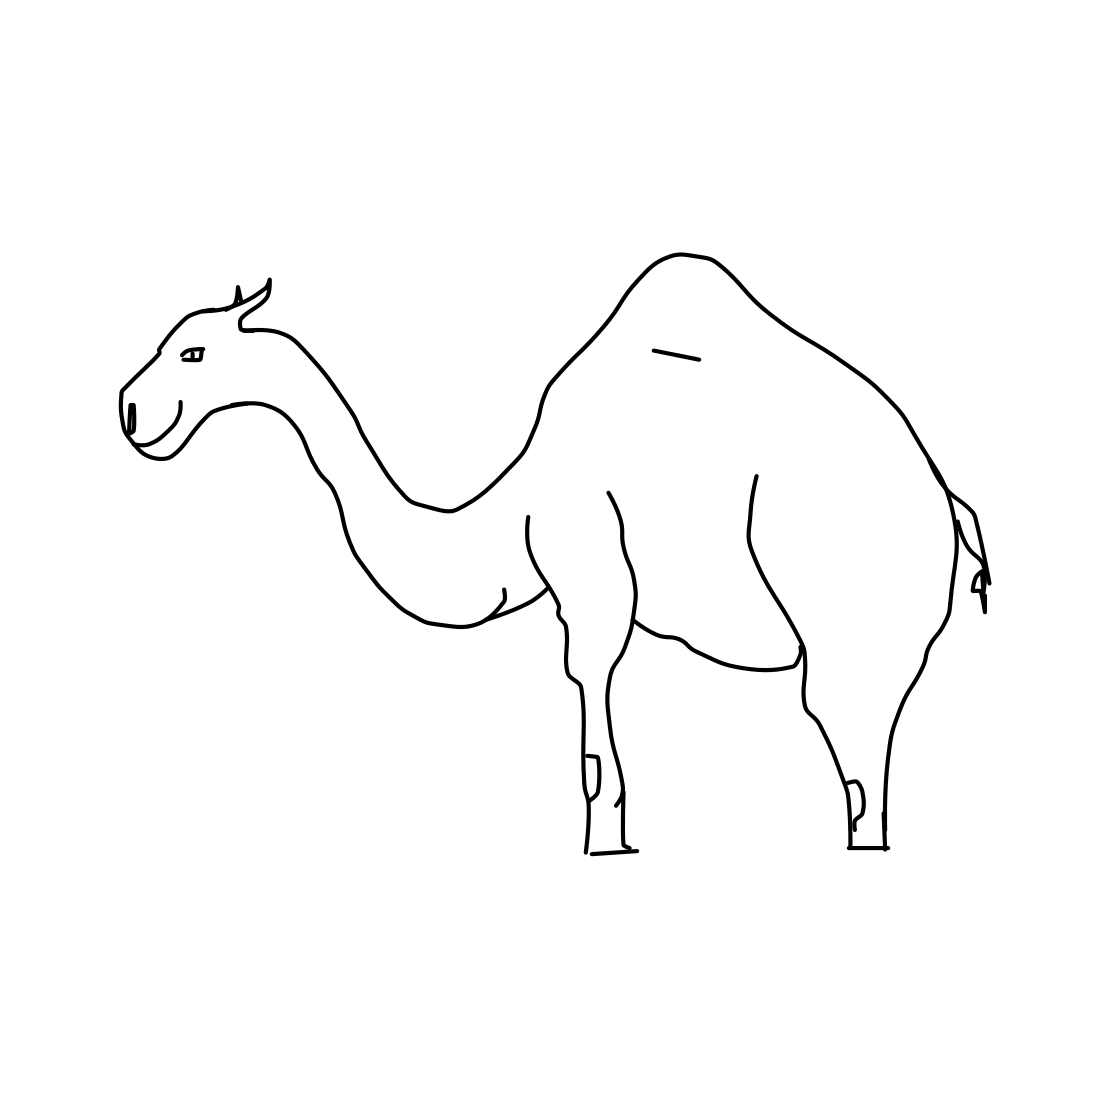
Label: camel